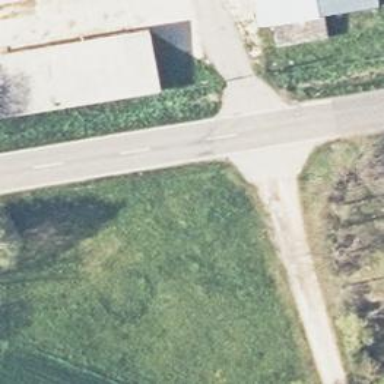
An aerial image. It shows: Secondary road with asphalt surface.